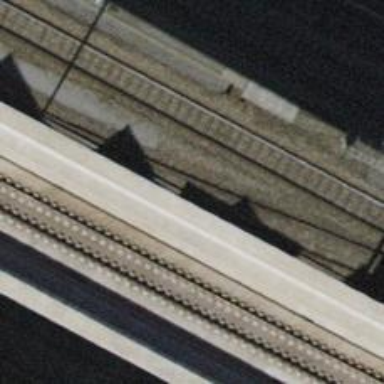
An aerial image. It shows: Single-track electrified railway yard with contact line electrification.